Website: crate-barrel
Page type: payment
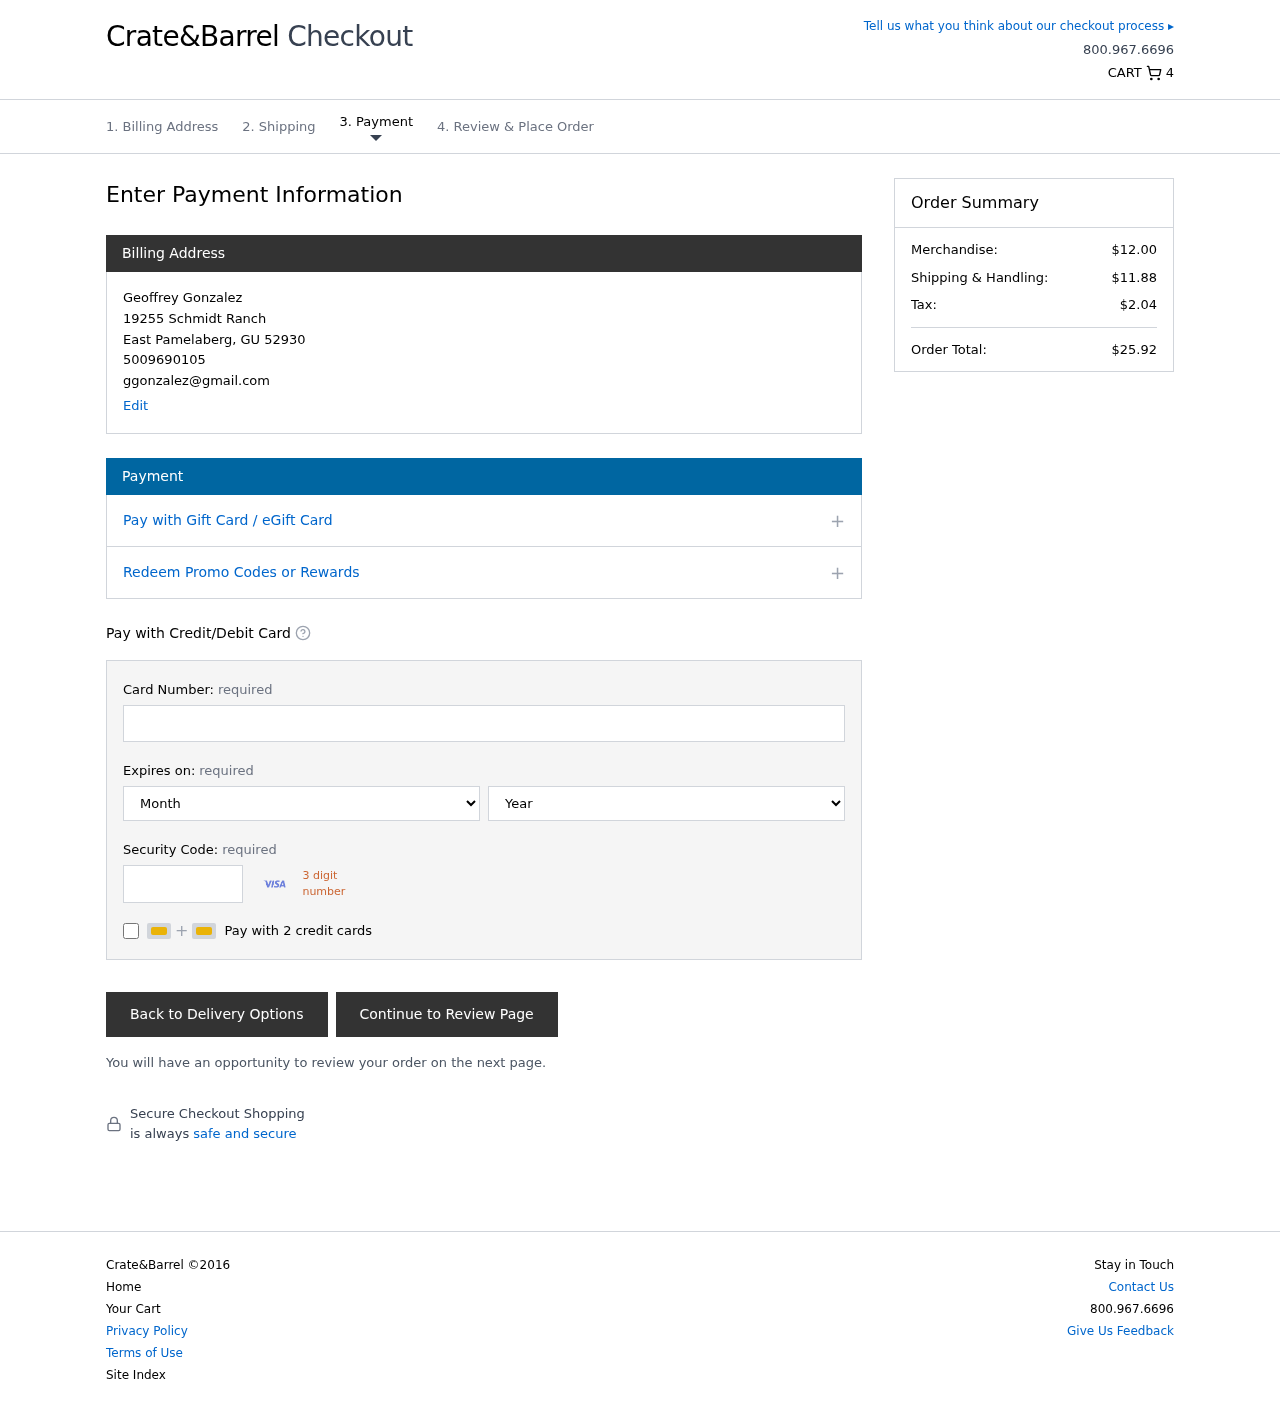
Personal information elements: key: PII_CARD_CVV
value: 851
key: PII_CARD_EXPIRY_MONTH
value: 05
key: PII_CARD_EXPIRY_YEAR
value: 29
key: PII_CARD_NUMBER
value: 4300 9655 4366 3721
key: PII_CITY
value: East Pamelaberg
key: PII_EMAIL
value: ggonzalez@gmail.com
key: PII_FULLNAME
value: Geoffrey Gonzalez
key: PII_PHONE
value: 5009690105
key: PII_POSTCODE
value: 52930
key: PII_STATE_ABBR
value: GU
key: PII_STREET
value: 19255 Schmidt Ranch
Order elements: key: ORDER_NUM_ITEMS
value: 4
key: ORDER_SUBTOTAL
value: $12.00
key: ORDER_SHIPPING_COST
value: $11.88
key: ORDER_TAX
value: $2.04
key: ORDER_TOTAL
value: $25.92